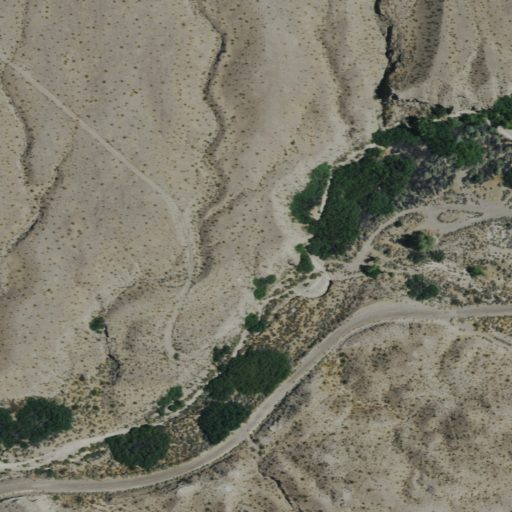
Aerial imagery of gap in California named Tecopa Pass containing shrub, low intensity development, medium intensity development, open development, and woody wetlands